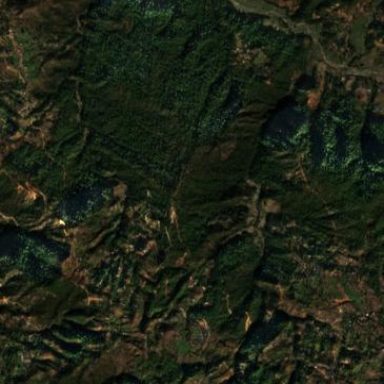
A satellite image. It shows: Forest area.